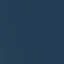
Land use / land cover class: SeaLake